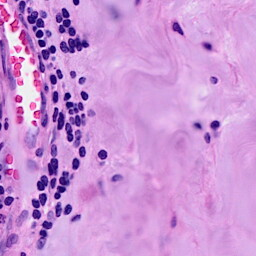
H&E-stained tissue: Breast